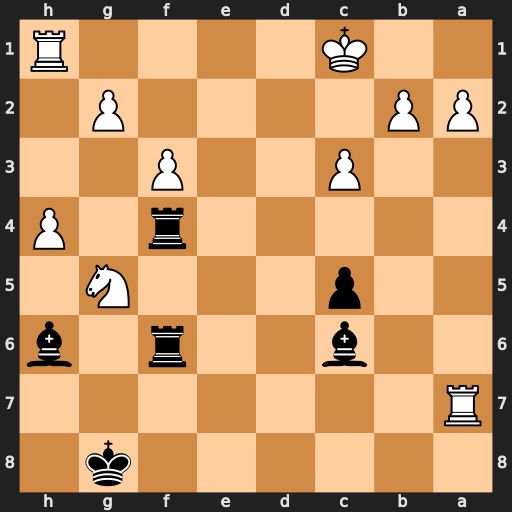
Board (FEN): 6k1/R7/2b2r1b/2p3N1/5r1P/2P2P2/PP4P1/2K4R
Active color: b
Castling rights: -
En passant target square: -
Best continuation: Rxh4 Rxh4 Bxg5+ Kb1 Bxh4